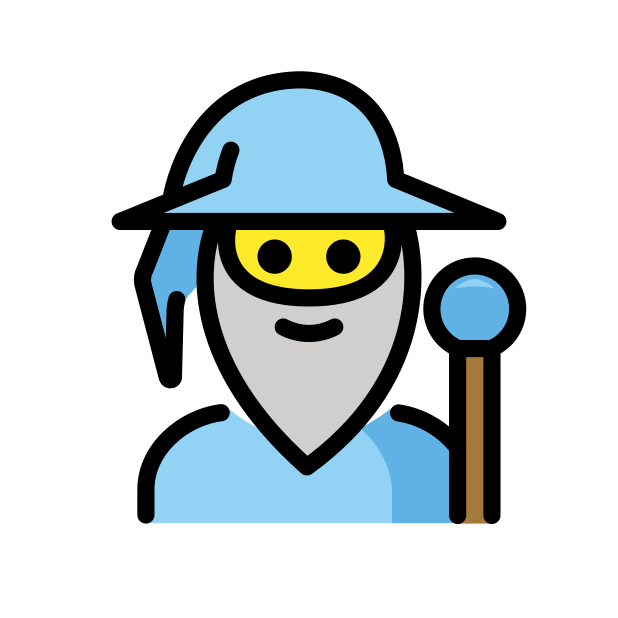
man mage